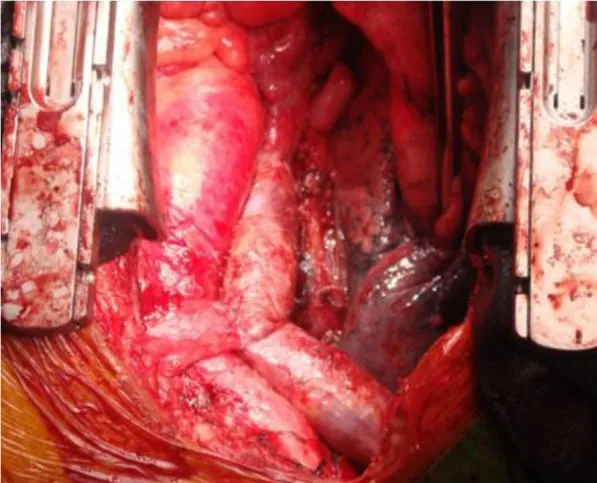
The superior vena cava and bilateral brachiocephalic vein were reconstructed with an autologous pericardial 'Y' conduit.
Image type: medical_photograph (other_medical_photograph)